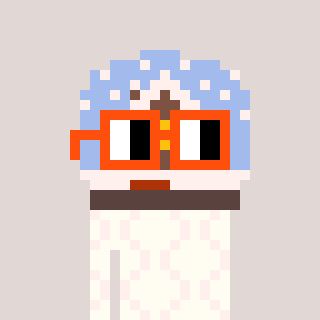
a pixel art character with square orange glasses, a snow globe-shaped head and a grayscale-colored body on a warm background